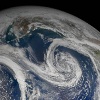
Label: cloud